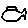
Label: fish